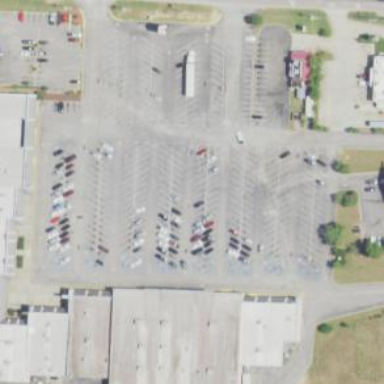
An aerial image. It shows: Retail area.